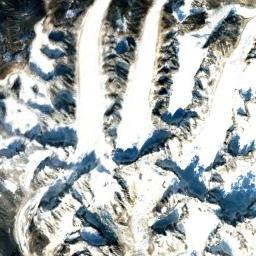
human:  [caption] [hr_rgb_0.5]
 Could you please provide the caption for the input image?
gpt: A snow-covered mountain covered in large areas .

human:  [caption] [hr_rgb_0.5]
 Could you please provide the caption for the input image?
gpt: The snowberg is covered with glaciers and some knife-edge ridges remain at the top of the snowberg .

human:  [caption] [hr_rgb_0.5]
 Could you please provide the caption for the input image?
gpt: The snow berg is consist of bare land and white snow .

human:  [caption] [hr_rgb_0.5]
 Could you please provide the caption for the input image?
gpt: There is snow on the part of the snowberg .

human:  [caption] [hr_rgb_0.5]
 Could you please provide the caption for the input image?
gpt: There are much snow on the ridges of the snowbergs .